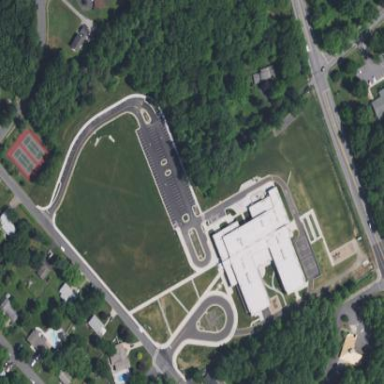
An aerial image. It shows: School.